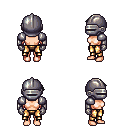
a pixel art fantasy rpg character, female body template, human, light skin, steel arm armor, gold greaves, raven long mohawk hairstyle, metal helm, metal gloves, four views (front, back, left, right), 2x2 character sprite sheet, small pixel art, hard edges, no anti-aliasing